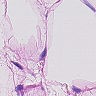
Metastatic tissue present: no